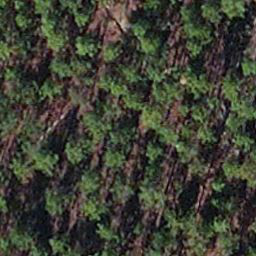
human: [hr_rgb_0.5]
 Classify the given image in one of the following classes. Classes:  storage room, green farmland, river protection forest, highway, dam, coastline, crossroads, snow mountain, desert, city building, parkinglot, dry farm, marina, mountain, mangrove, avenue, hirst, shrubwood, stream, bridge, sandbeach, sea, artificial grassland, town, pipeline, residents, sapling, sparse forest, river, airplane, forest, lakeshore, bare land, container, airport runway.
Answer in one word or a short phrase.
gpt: sapling